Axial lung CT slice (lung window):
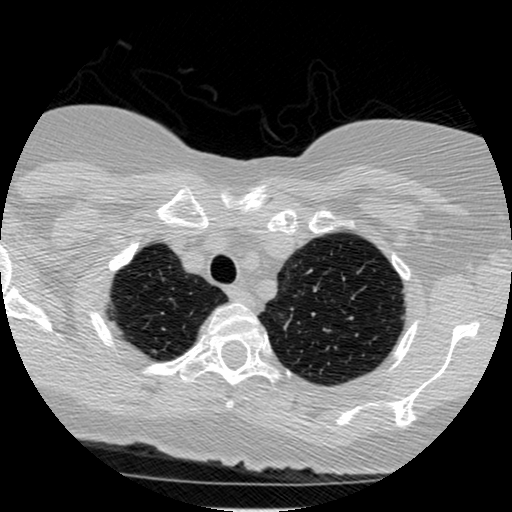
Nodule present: yes
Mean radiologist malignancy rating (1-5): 3